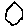
Label: hexagon